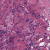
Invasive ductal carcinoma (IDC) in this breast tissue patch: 1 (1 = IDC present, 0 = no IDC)